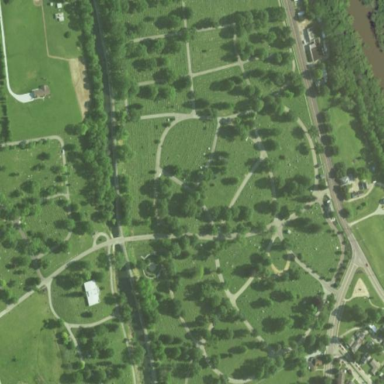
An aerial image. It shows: Cemetery.